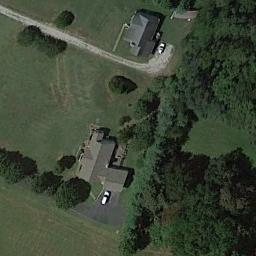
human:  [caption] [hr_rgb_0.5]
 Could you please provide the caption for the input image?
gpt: Many trees are beside the sparse residential .

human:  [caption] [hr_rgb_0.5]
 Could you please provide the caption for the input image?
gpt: There are circular swimming pools beside this house .

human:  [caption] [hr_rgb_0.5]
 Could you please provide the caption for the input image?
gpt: The sparse residential is on the grass next to some trees and a road .

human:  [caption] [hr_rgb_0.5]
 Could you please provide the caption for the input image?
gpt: In sparse residential areas there are several houses of different sizes and many green trees surrounded by grass .

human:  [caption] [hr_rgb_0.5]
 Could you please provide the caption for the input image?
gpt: A sparse residential area with many green trees and two buildings .